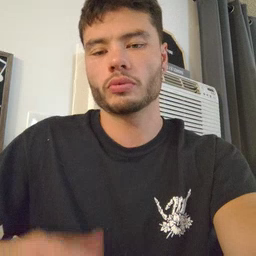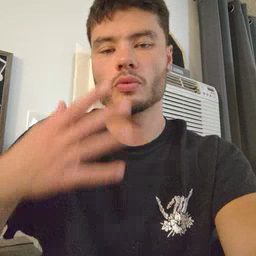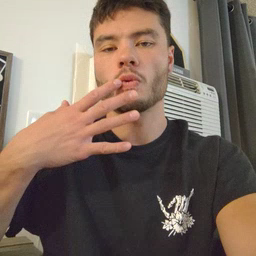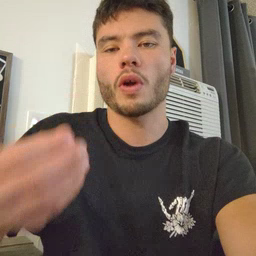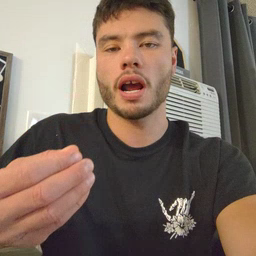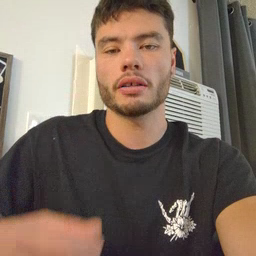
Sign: wet